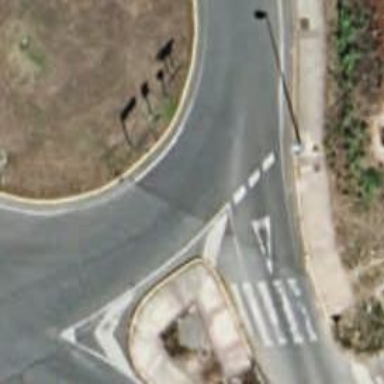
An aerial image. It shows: Road with "give way" sign.